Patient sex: M
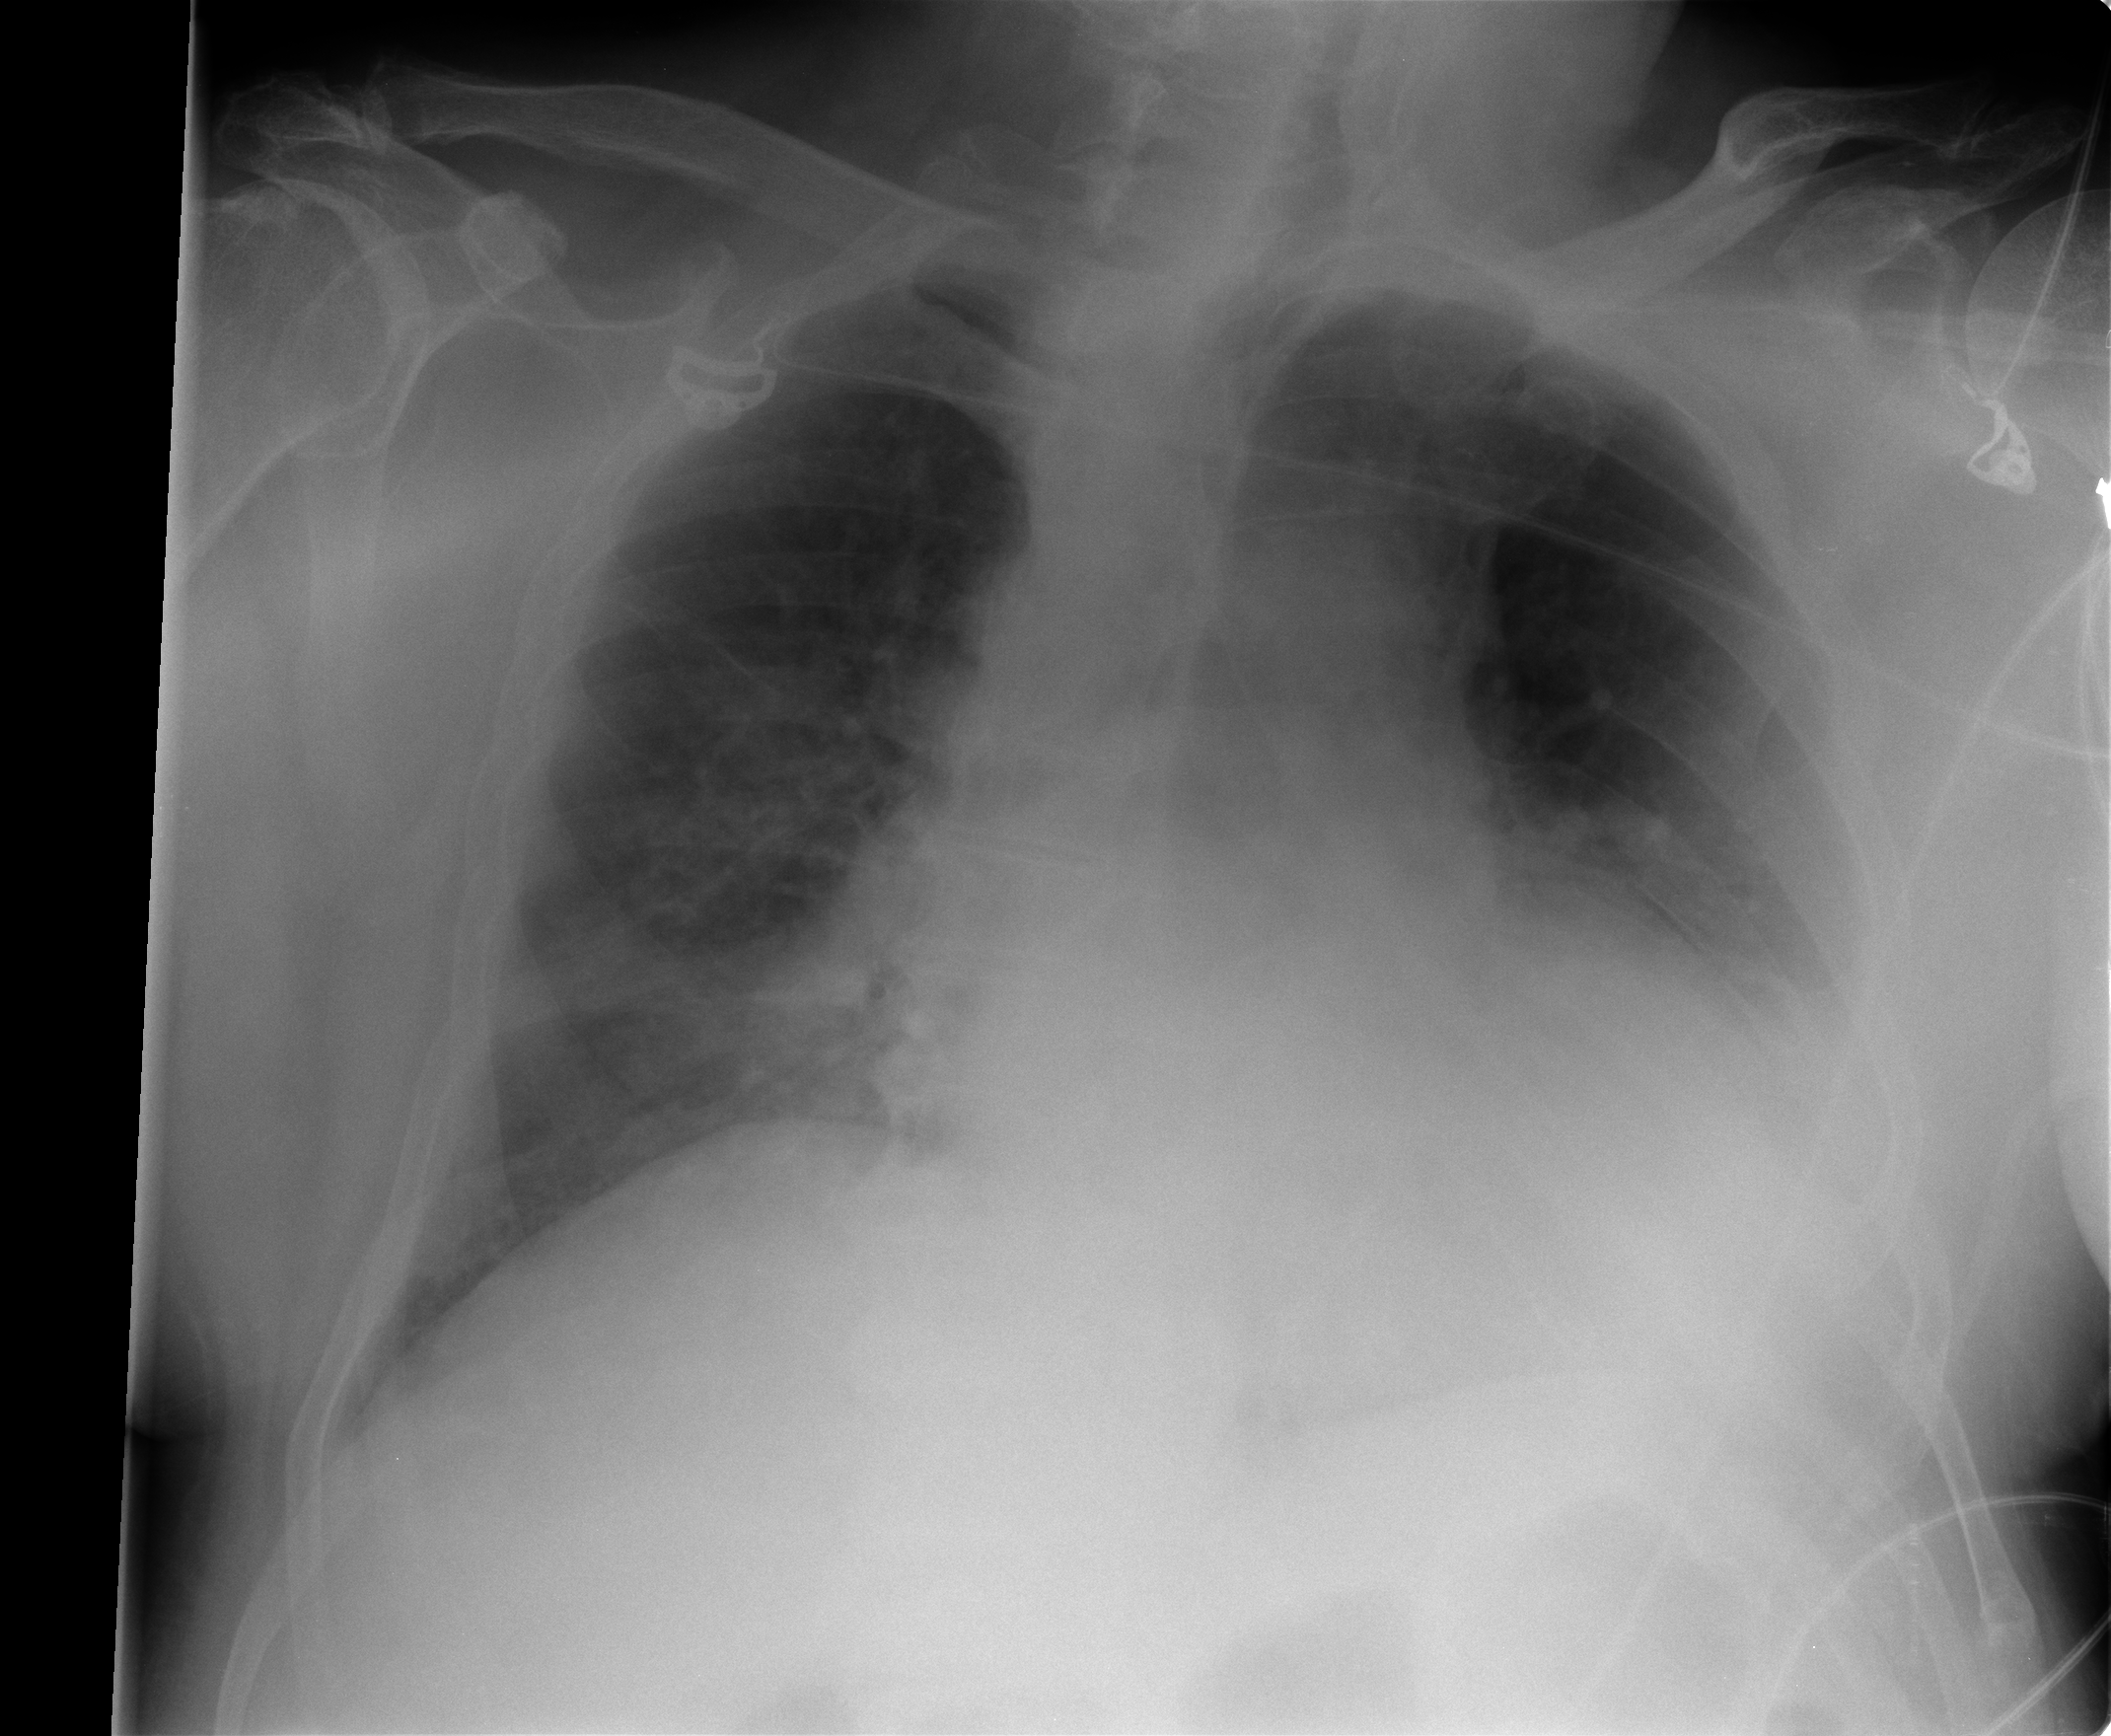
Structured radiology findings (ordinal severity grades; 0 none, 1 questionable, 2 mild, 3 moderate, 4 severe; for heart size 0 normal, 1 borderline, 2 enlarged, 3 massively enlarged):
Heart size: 2
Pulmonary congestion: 3
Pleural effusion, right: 2
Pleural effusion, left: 2
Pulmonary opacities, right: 2
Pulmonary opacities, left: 0
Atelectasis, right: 3
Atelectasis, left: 3